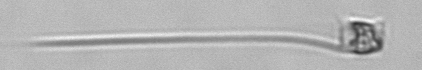
Label: Chaetoceros_danicus